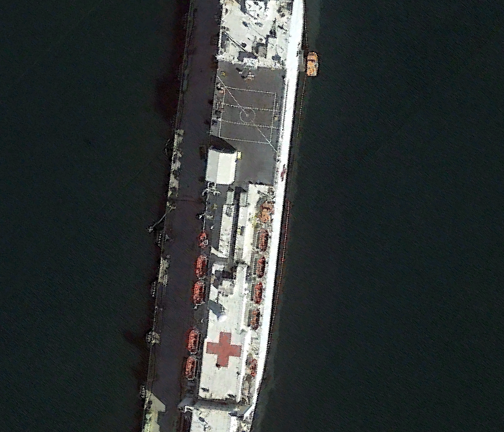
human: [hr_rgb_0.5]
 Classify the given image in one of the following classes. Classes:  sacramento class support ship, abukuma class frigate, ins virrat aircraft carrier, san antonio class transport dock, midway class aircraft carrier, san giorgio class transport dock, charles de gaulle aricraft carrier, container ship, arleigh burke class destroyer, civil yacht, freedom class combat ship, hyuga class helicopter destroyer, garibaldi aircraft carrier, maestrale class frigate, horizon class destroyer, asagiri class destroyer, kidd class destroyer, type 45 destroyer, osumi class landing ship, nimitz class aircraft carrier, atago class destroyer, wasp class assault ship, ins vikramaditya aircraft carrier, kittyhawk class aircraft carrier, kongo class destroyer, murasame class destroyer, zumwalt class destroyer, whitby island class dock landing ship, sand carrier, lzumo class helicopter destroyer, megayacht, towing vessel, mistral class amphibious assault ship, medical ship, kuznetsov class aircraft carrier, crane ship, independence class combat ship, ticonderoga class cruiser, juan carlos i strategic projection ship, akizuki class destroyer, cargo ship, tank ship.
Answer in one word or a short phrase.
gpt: Medical ship